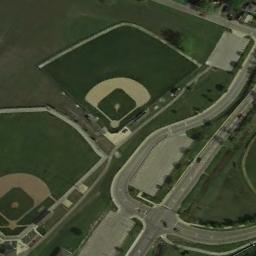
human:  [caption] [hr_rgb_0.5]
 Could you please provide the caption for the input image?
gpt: There are two baseball diamonds in the grass along the highway .

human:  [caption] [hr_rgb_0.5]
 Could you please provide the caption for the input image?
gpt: Two baseball diamonds on the open area and some roads beside .

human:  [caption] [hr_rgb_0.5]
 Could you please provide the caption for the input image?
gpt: There is a red track next to the baseball field .

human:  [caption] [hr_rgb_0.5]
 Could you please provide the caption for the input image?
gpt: There are two baseball diamonds next to a road .

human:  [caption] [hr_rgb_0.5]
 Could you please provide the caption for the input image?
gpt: The two baseball diamonds are bounded by roads .